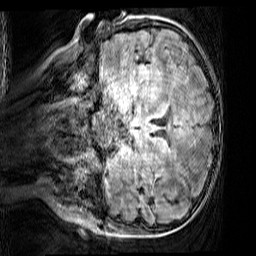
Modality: FLAIR
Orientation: coronal
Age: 9
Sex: male
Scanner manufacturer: siemens
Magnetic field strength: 3 T
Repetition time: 5 s
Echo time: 0.388 s